Question:
The left table is a result of my query. And I need to sort it as the right table.
I need to 'order by p_id', if 'level >= 2'. The blue box of right table is a target of 'order by'.
Is it possible? Of course it is an example. Actual data is hundreds and really need to be sorted.
I searched a lot, but coudln't find the same case.
edit : this table will be returned as 'java.util.ArrayList'. If this kind of 'order by' is not possilbe, is it possible in 'java.util.ArrayList'?
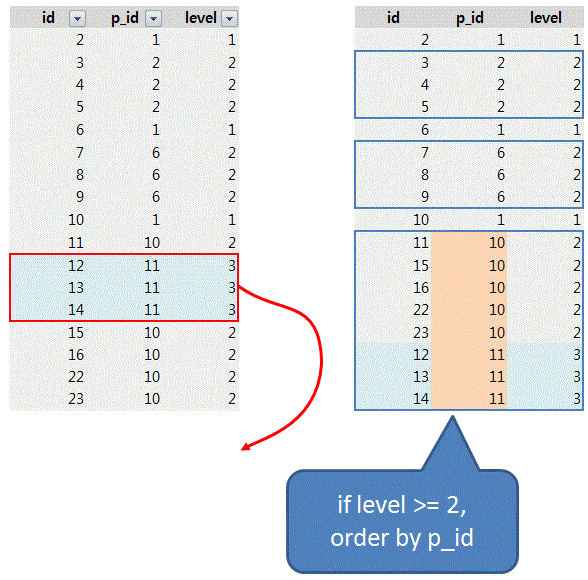
Answer: I'm sure it's not possible in one query in MySQL.
In your diagram on the right, the ordering has been done in two separate steps:
1. Sort by id
2. Sort each block by p_id if level >= 2
That's quite difficult to do in MySQL as you would need to identify the blocks and then iterate over them, sorting each block separately.
I've done something similar where ordering within blocks was required and then selecting from those ordered blocks. You can view that <URL> but as I said, I think that that SQL code is horribly complicated involving 5 temporary tables. You would probably need fewer temp tables, but it would still be a very complicated procedure, quite slow and hard to maintain.
> "Actual data is hundreds and really need to be sorted."
Is there any reason why you can't just sort it as you want in code?
'''
$blockStart = FALSE;
$count = 0;
foreach($dataArray as $data){
if($blockStart === FALSE){
$blockStart = $count;
}
if($data['level'] < 2){ //Block has finished
sortBlock($dataArray, $blockStart, $count);
$blockStart = $count;
}
$count++;
}
sortBlock($dataArray, $blockStart, $count - 1);
function sortBlock($dataArray, $indexStart, $indexEnd){
//Sort the elements of $dataArray, between $indexStart and $indexEnd inclusive
//by the value of p_id
}
'''
Trying to solve a general programming problem in MySQL when you could solve it in 1/10th of the programmer time (and probably have it perform faster as well) in Java is not a good path to follow.